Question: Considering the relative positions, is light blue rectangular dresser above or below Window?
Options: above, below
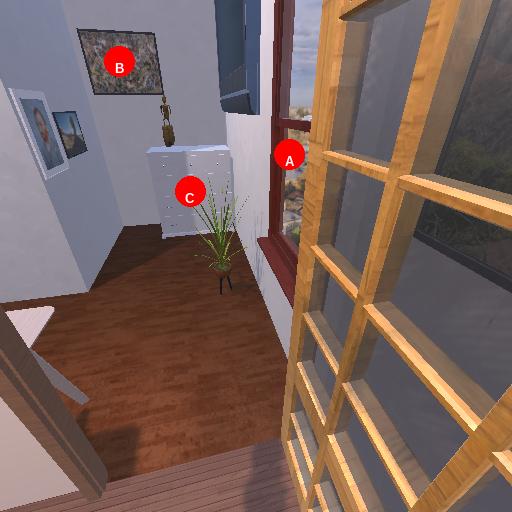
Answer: above